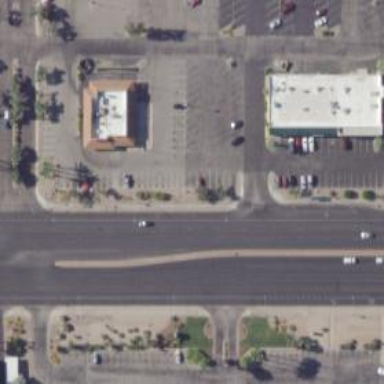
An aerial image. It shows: Unmarked crossing on the road.